Question: Hello i am trying to make an expandable div when i'm clicking on a button:
and i want to make the animation with steps, the first step is clicking on the button, the second one the div width expand, and the step 3 the div height expand for get the full page.
and the text inside the div have to change like hide the first text and display the second one when the steps are finish
Anyone have an idea how to do it?
There is a sketch of the steps i want to make:

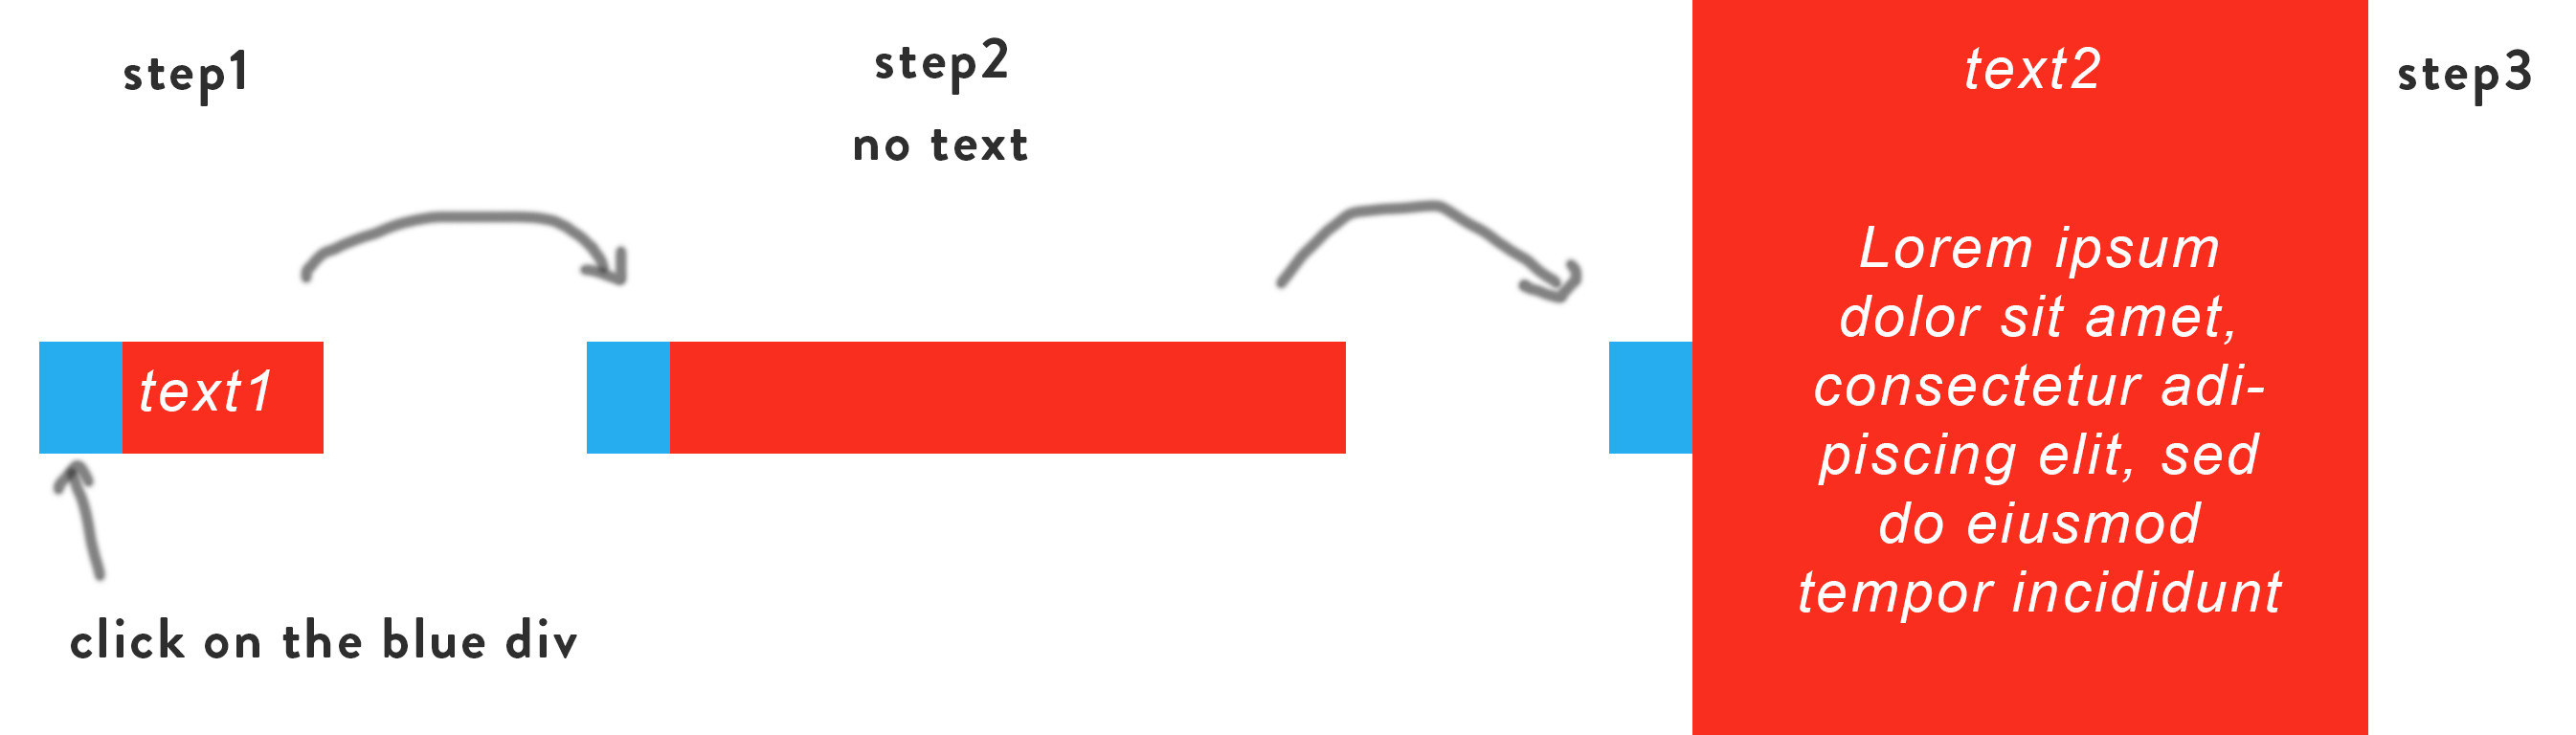
Answer: requires <URL>
'''
$('.blue').click(function(){
//expand red div width to 200px
$('.red').animate({width: "200px"}, 500);
setTimeout(function(){
//after 500 milliseconds expand height to 800px
$('.red').animate({height:"800px"}, 500);
},500);
setTimeout(function(){
//after 1000 milliseconds show textarea (or textbox, span, etc)
$('.red').find('input[type="textarea"]').show();
},1000);
});
'''